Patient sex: M
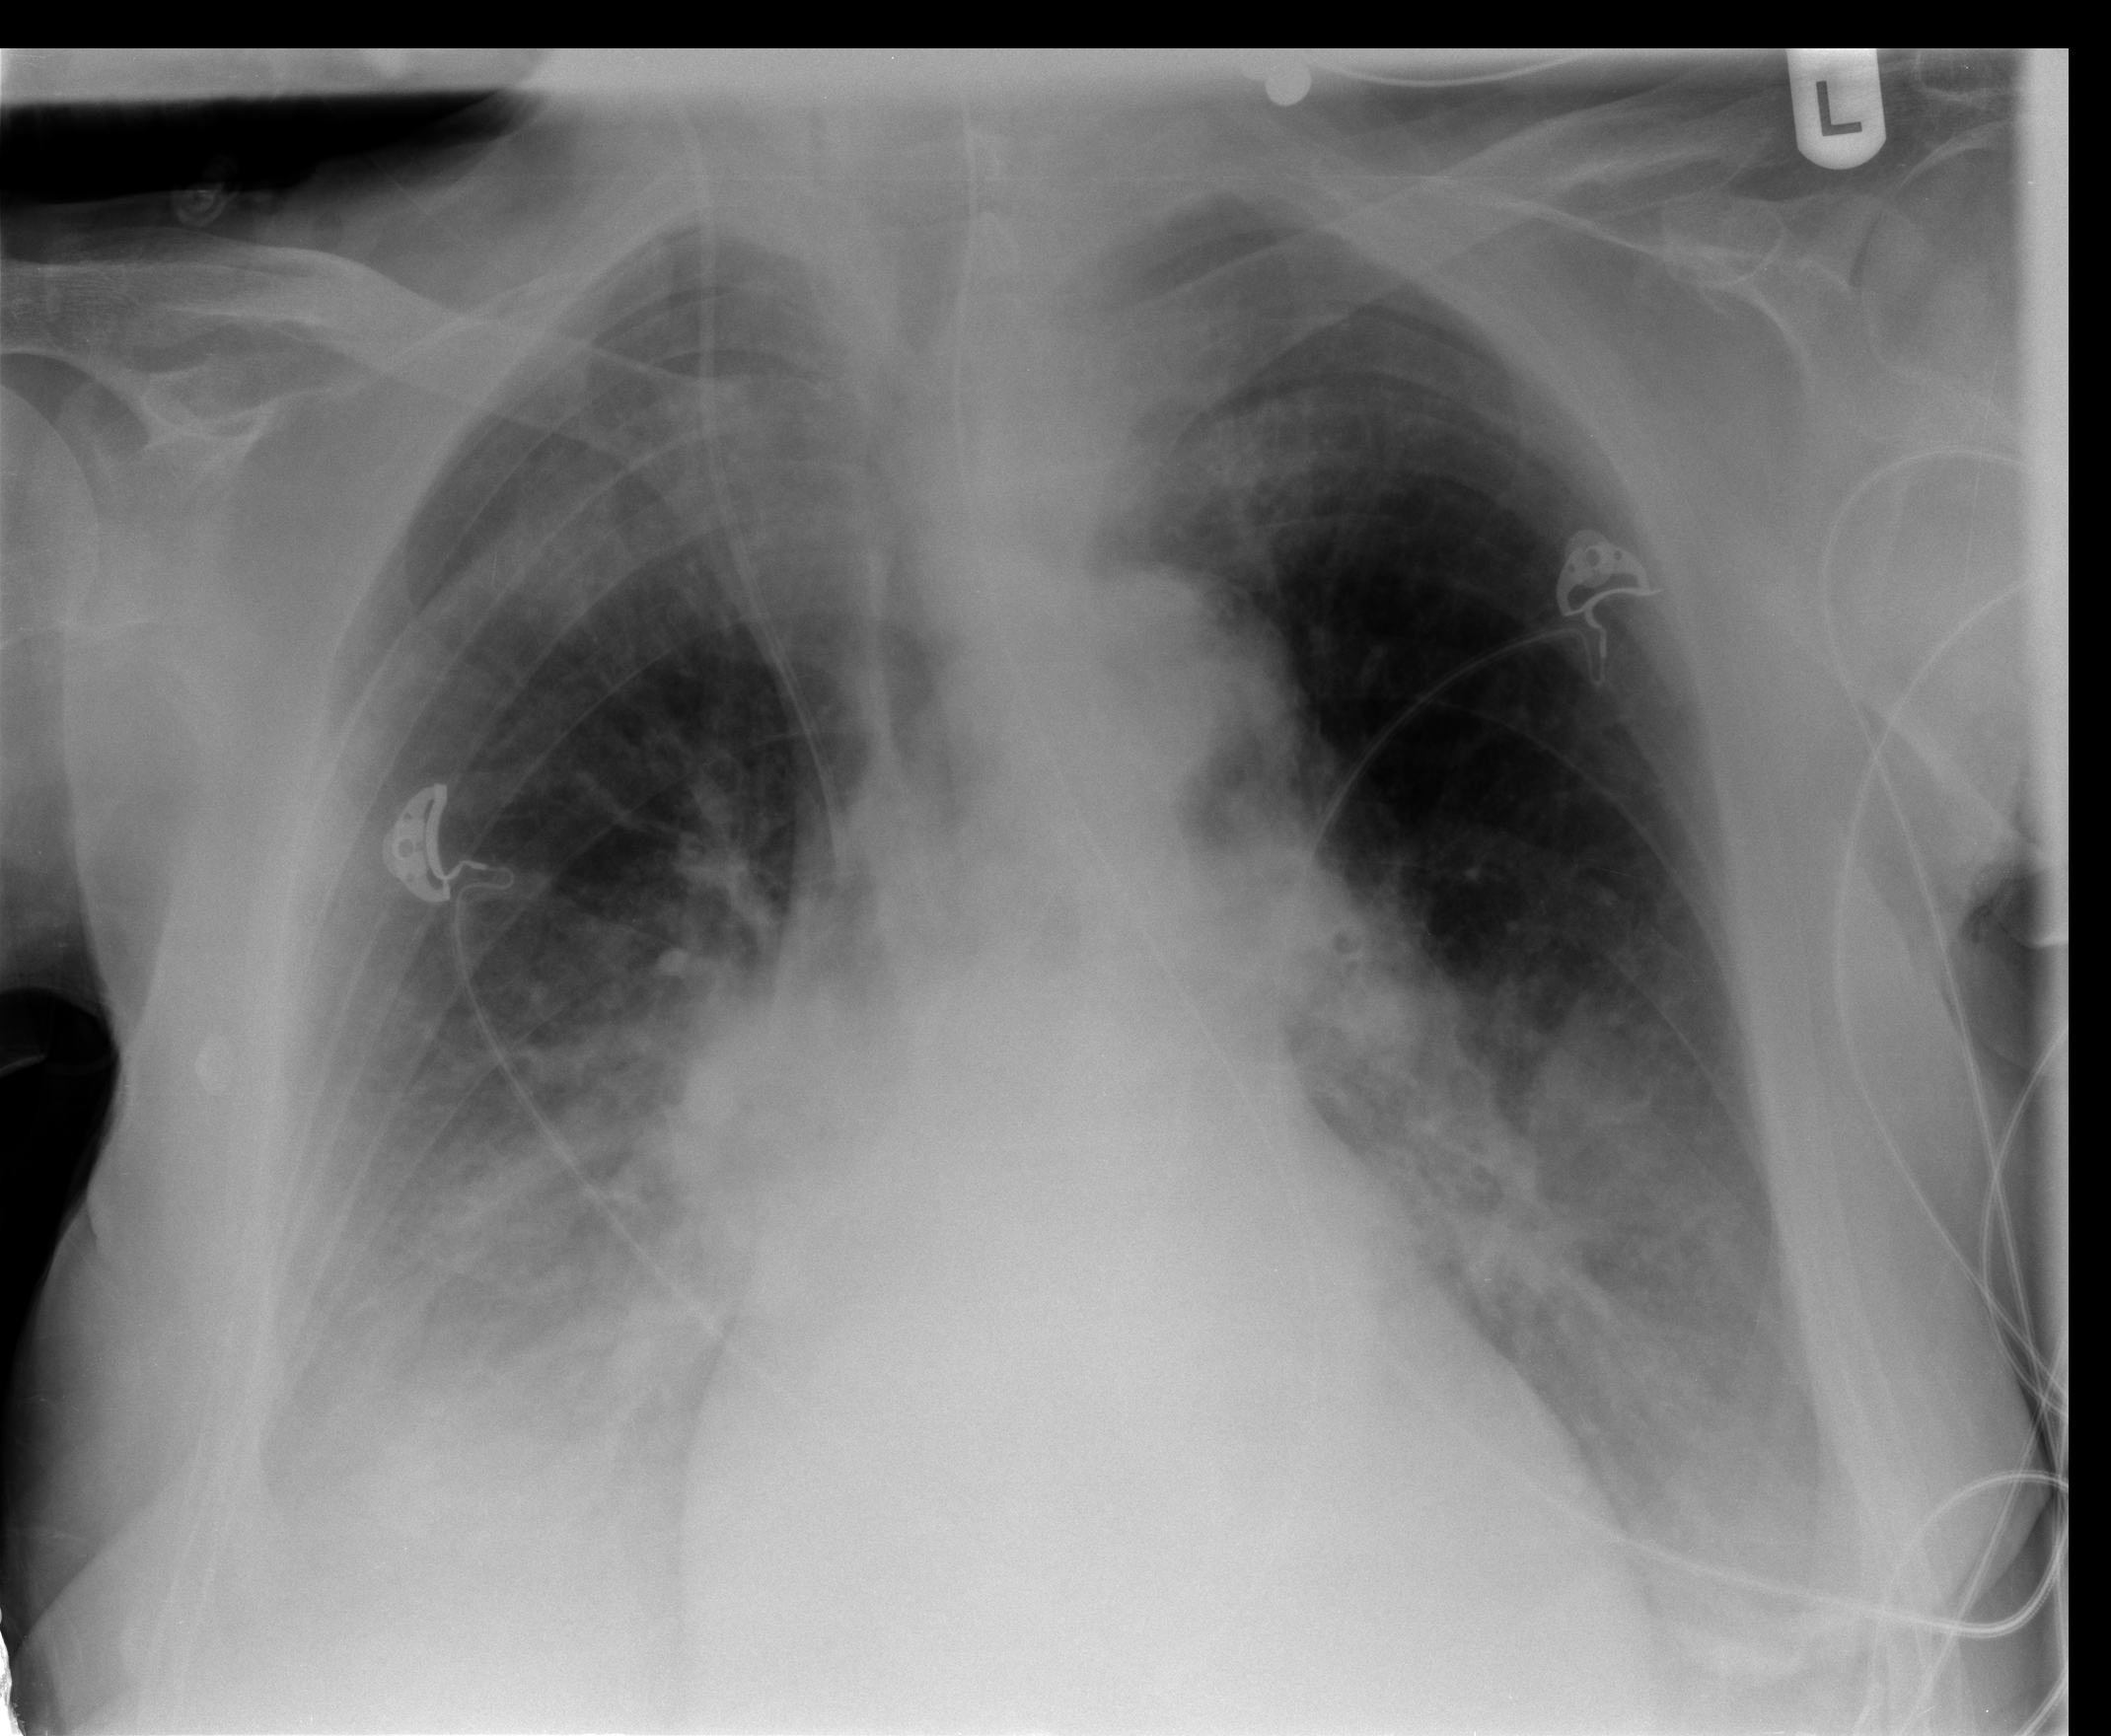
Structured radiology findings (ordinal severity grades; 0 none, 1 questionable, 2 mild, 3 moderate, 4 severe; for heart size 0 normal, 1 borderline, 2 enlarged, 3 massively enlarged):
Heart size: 2
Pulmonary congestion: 3
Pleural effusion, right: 3
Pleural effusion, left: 2
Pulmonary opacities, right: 3
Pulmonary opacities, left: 3
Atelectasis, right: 3
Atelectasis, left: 3